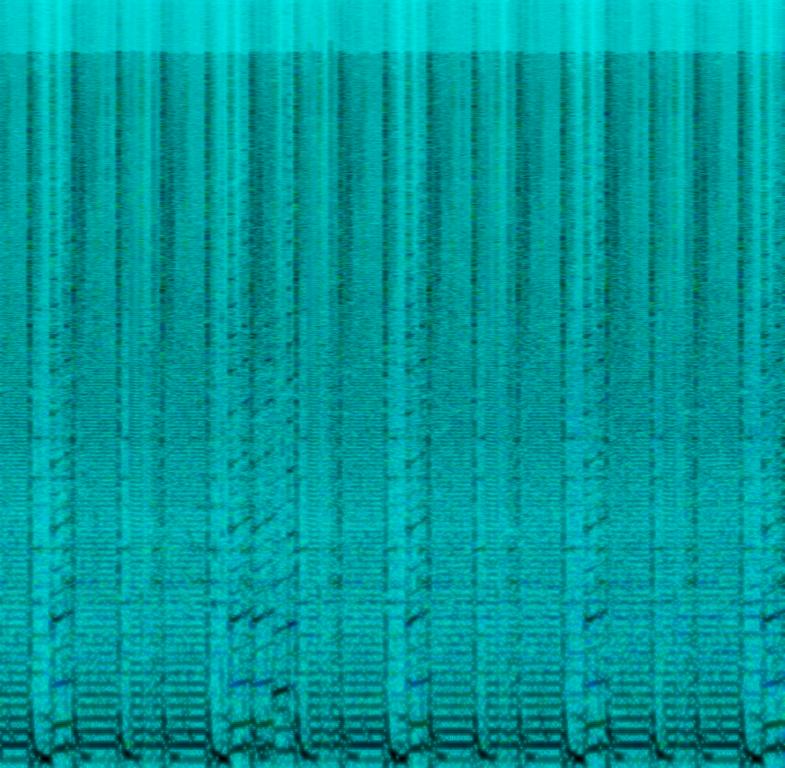
The Dance/Electronic song features a repetitive synth keys melody, synth guitar lick, distorted synth bass that perfectly complements the "4 on the floor" kick pattern, punchy snare hits layered with claps, simple "2 step" hi hat pattern, shimmering shakers, repetitive, pulsating synth pad chord progression and groovy synth keys chord progression. At the end of the first part of the loop, there is a short, reversed crash riser, where the drums subtly fade out, followed by energetic crash at the beginning of the second part of the loop, where the drums are brought back again. It sounds energetic and like something you would hear in clubs during the 00s.